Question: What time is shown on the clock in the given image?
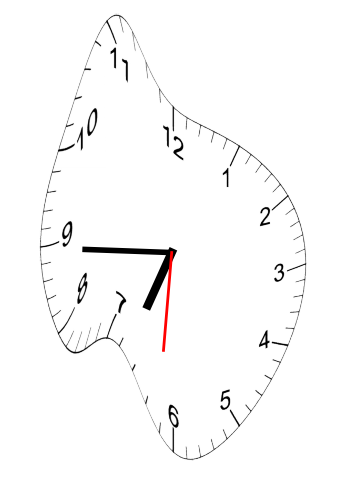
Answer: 06:44:31